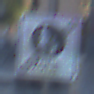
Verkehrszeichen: EndeFussgaengerzone
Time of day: SunriseSunset
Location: Outdoor (Urban)
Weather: PartlyCloudy
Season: NotSpecified
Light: Natural